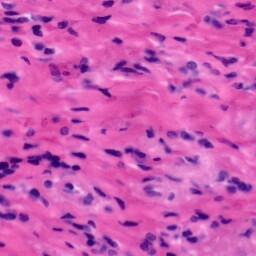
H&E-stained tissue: Tonsil